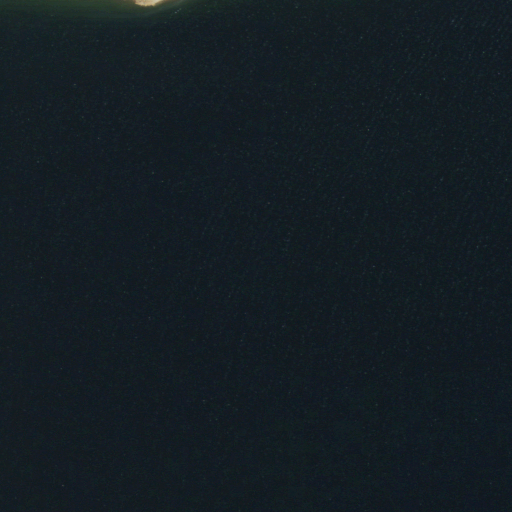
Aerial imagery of valley in Wyoming named Anvil Wash containing open water, shrub, and barren land